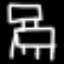
Label: chair